Question: I have 'GreetingClient' class here:
'C:\Users\khoy\Desktop\IntelliJ IDEA Projects\src\Networking'
When i try it in command line by typing 'java GreetingClient' (after javac GreetingClient.java), it generates the error (as seen in the screen shot below):

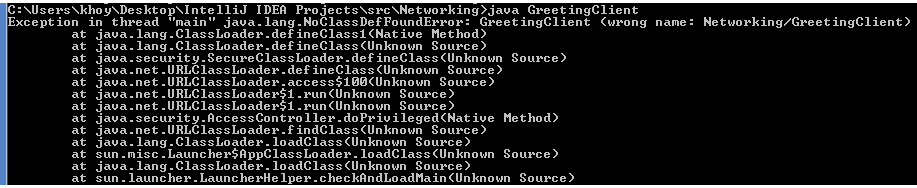
Answer: go up one level and execute 'java Networking.GreetingClient'
---
-
- <URL>